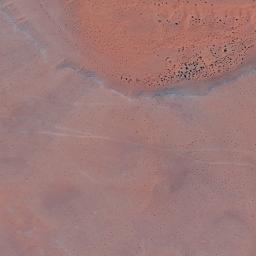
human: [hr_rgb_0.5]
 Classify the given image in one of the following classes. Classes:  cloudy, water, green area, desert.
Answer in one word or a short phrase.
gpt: desert